Question: I have several boxes from type Windows.UI.Xaml.Controls.Control with different sizes. I wanna transform a few of them vertically. Like shown in the picture.

I'm struggling doing this.I'm sure that should not be very difficult but I don't get it...
Btw. I wanna do that in code behind not in XAML.
Many thanks for your help.
Cheers
Daniel
edit:
'''
DoubleAnimation scaleAnimation = new DoubleAnimation();
scaleAnimation.From = startHeight;
scaleAnimation.To = this.ClientHeight * Percentage;
scaleAnimation.Duration = TimeSpan.FromMilliseconds(500);
scaleAnimation.EasingFunction = new QuarticEase() { EasingMode = EasingMode.EaseOut };
Storyboard storyScaleX = new Storyboard();
storyScaleX.Children.Add(scaleAnimation);
Storyboard.SetTarget(storyScaleX, slice);
scaleAnimation.EnableDependentAnimation = true;
Storyboard.SetTargetProperty(storyScaleX, "Height");
'''
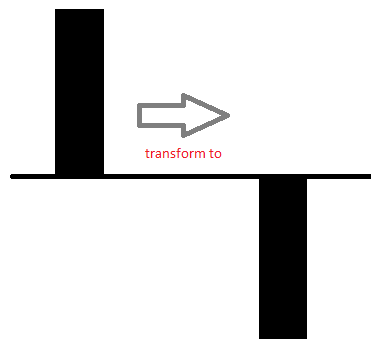
Answer: You can apply a 'TranslateTransform' to the 'LayoutTransform' or 'RenderTransform' of the element (depending on what you need). e.g.
'''
element.LayoutTransform = new TranslateTransform(0, 100)
'''
If the effect you require depends on the height of the element, use the element's 'ActualHeight' as the value to translate by.